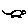
Label: cat